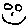
Label: smiley face